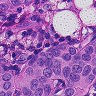
Metastatic tissue present: yes